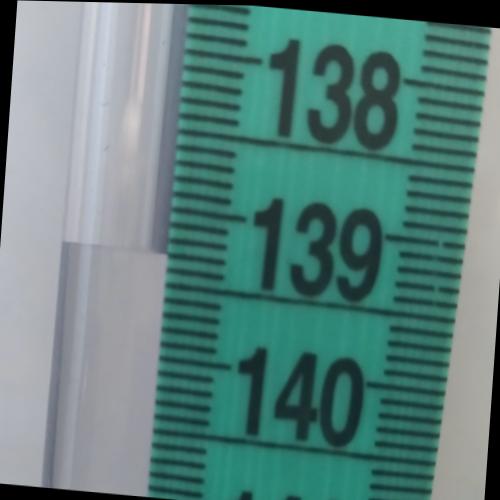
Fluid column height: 139.3 cm